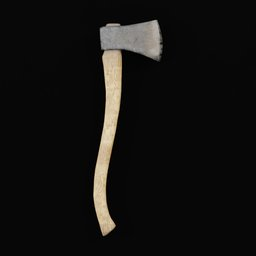
Label: tools